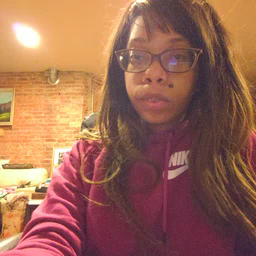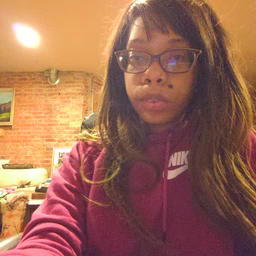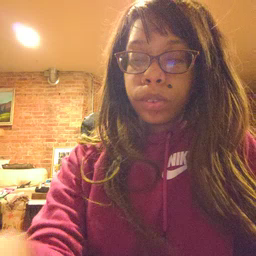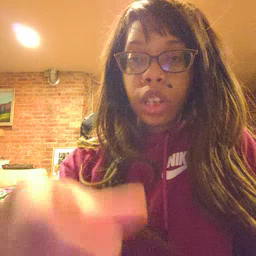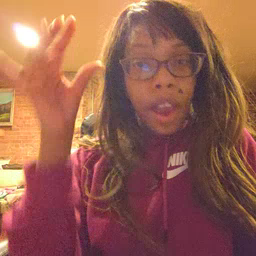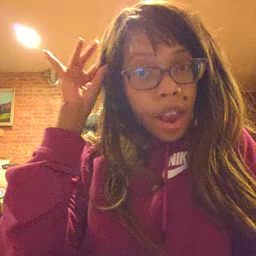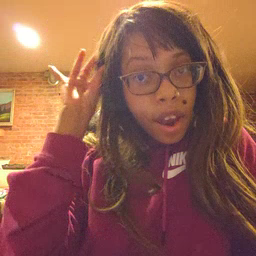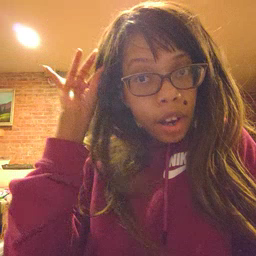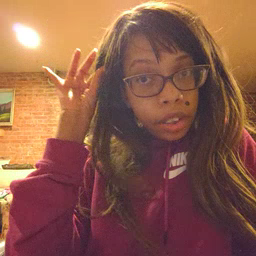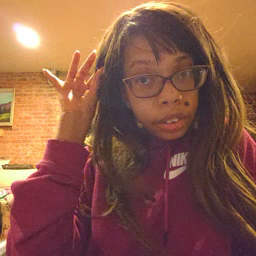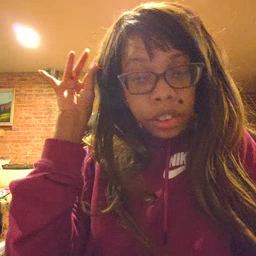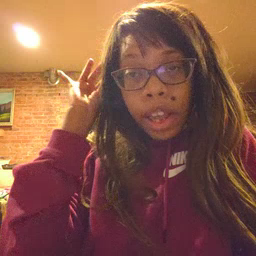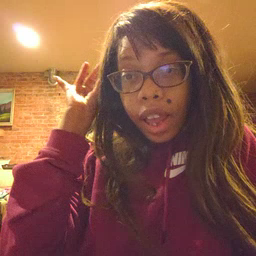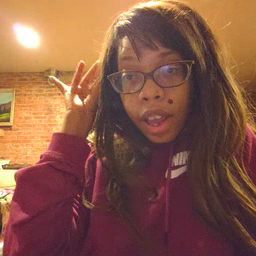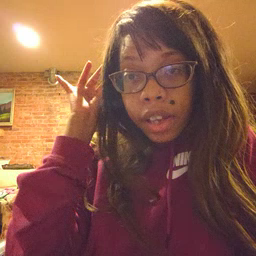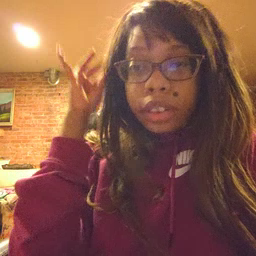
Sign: hair